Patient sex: F
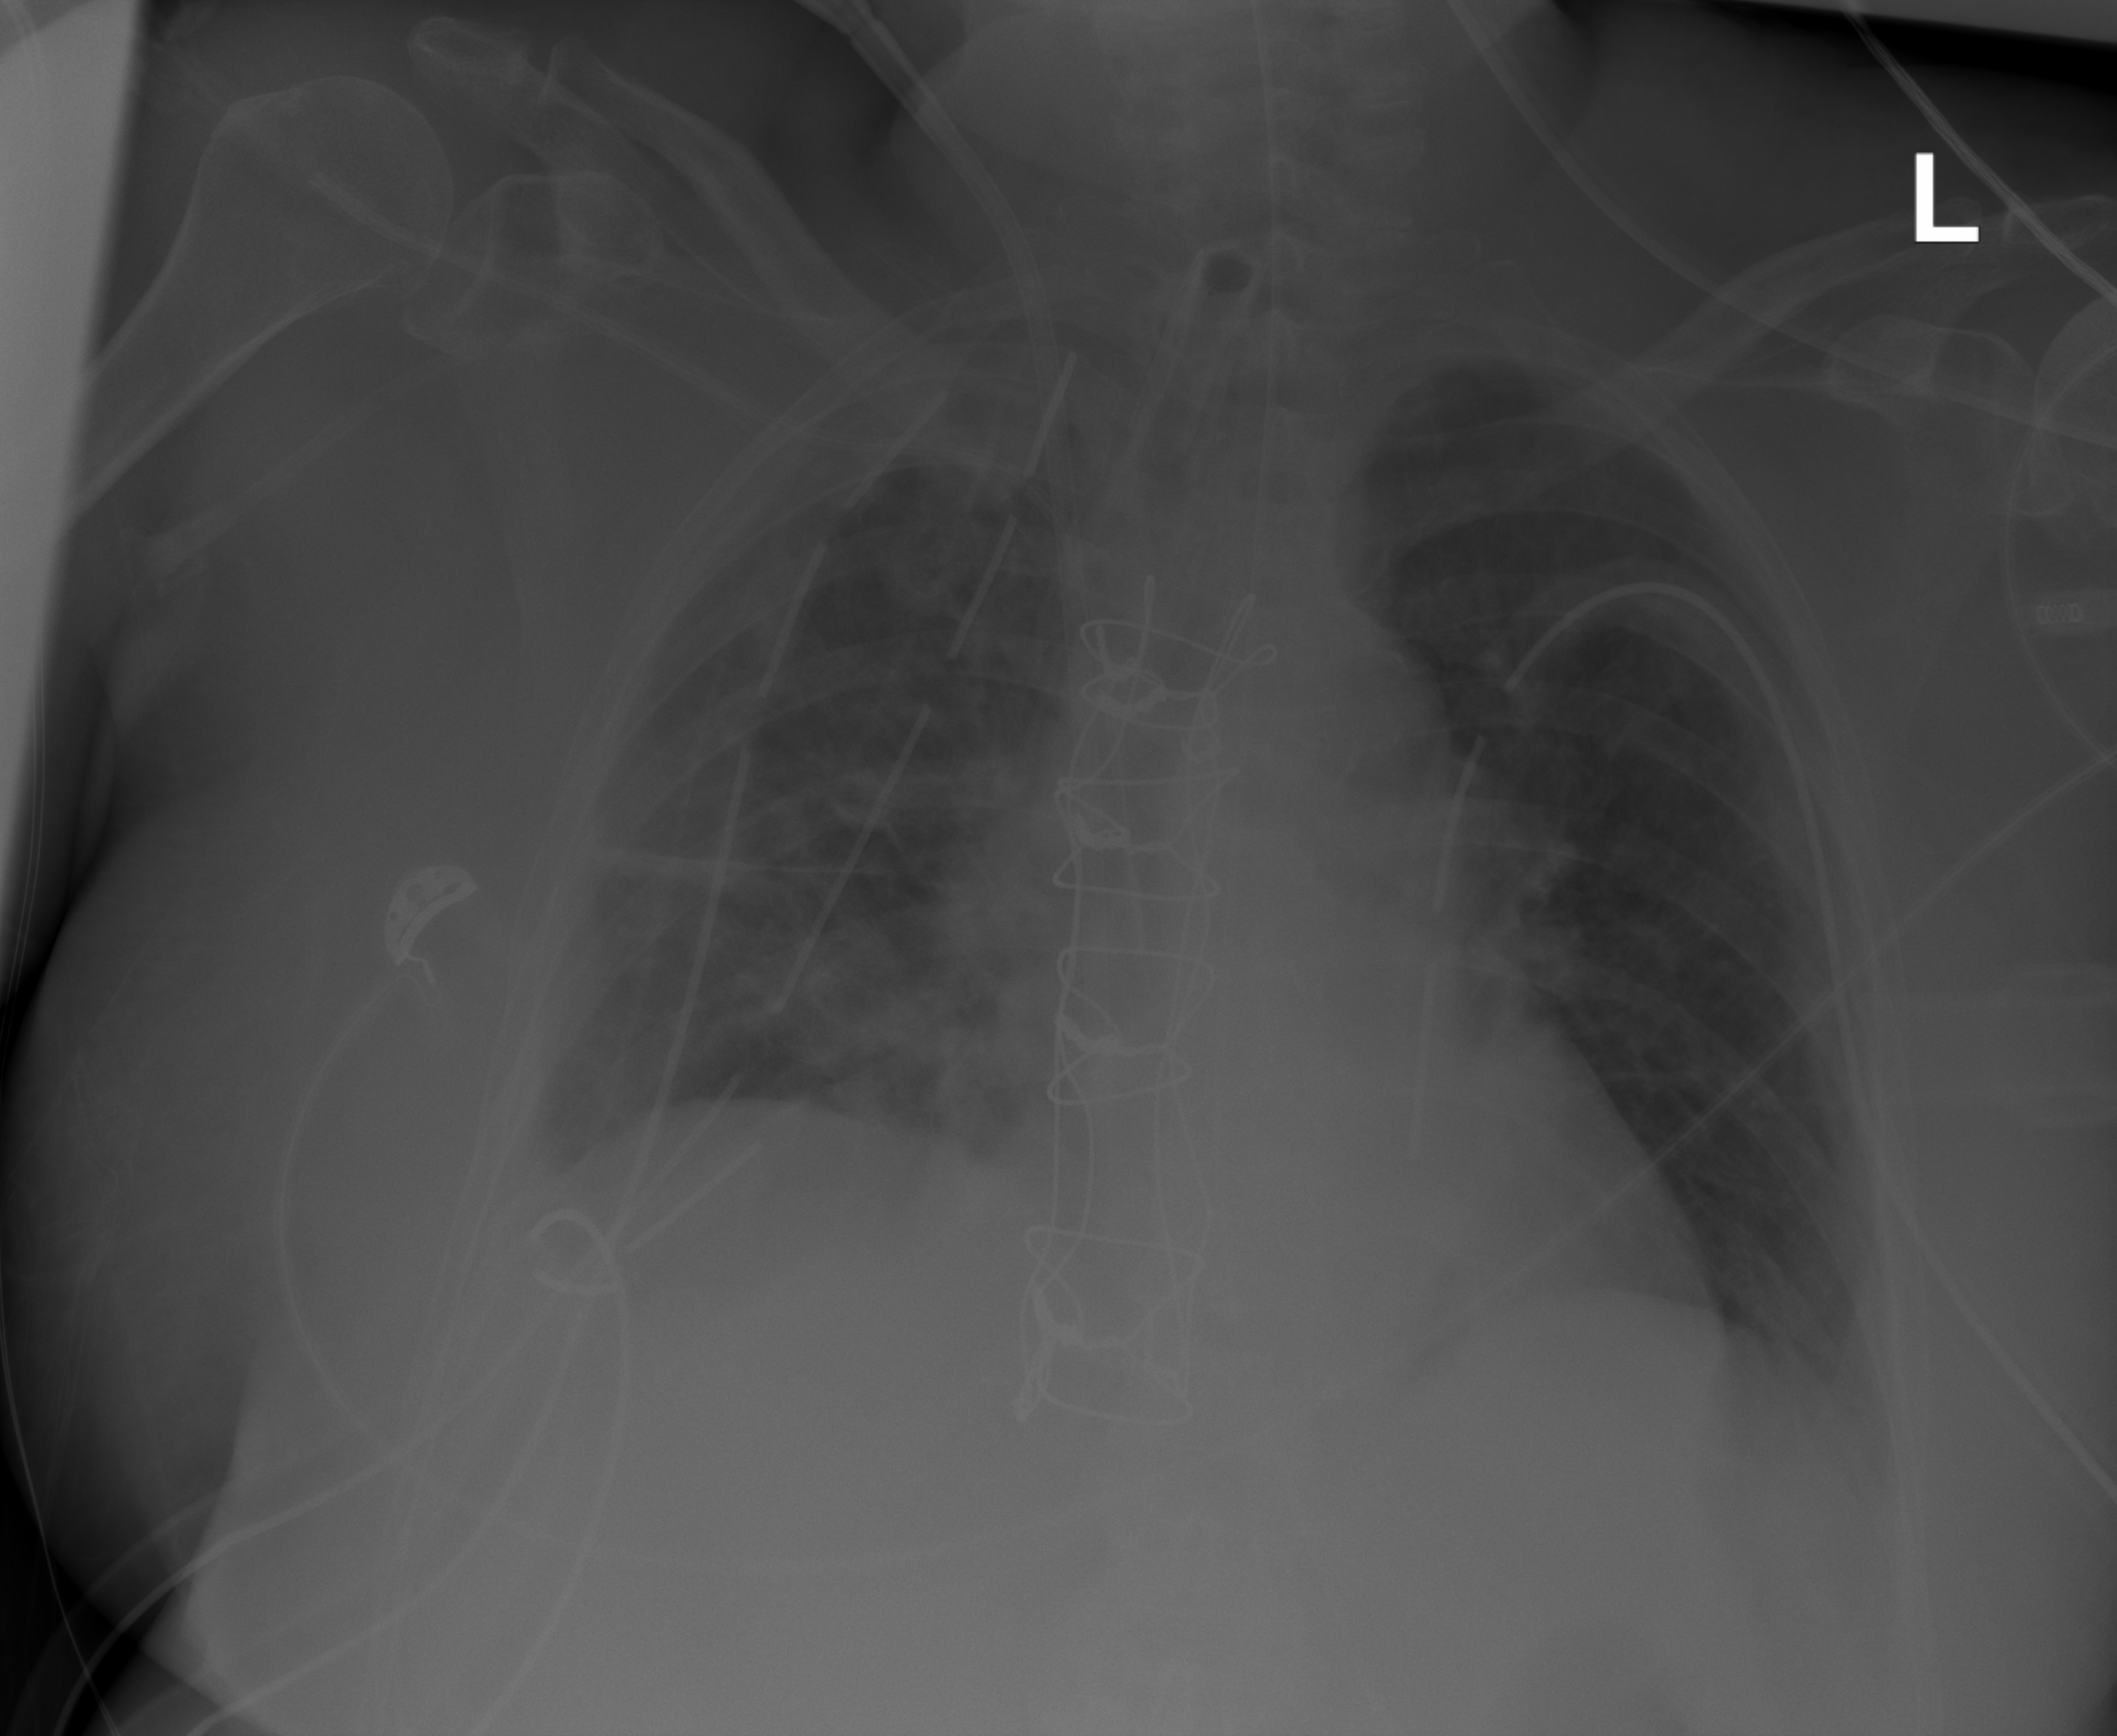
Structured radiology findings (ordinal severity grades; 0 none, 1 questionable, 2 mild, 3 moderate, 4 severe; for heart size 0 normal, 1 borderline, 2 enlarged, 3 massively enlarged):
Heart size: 0
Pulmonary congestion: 0
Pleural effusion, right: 0
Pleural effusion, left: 0
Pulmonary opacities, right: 2
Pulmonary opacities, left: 0
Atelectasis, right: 2
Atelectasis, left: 0